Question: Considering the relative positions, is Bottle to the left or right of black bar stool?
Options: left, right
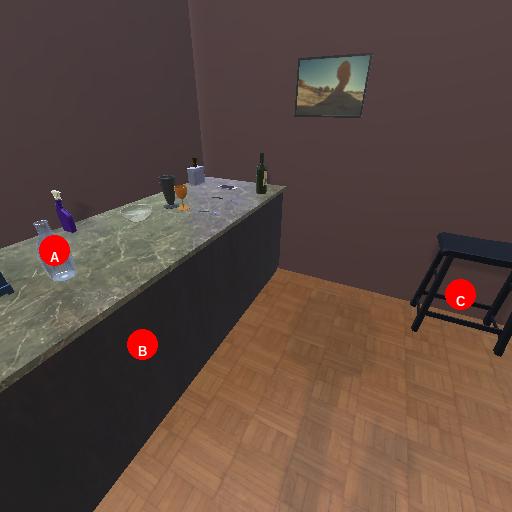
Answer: left